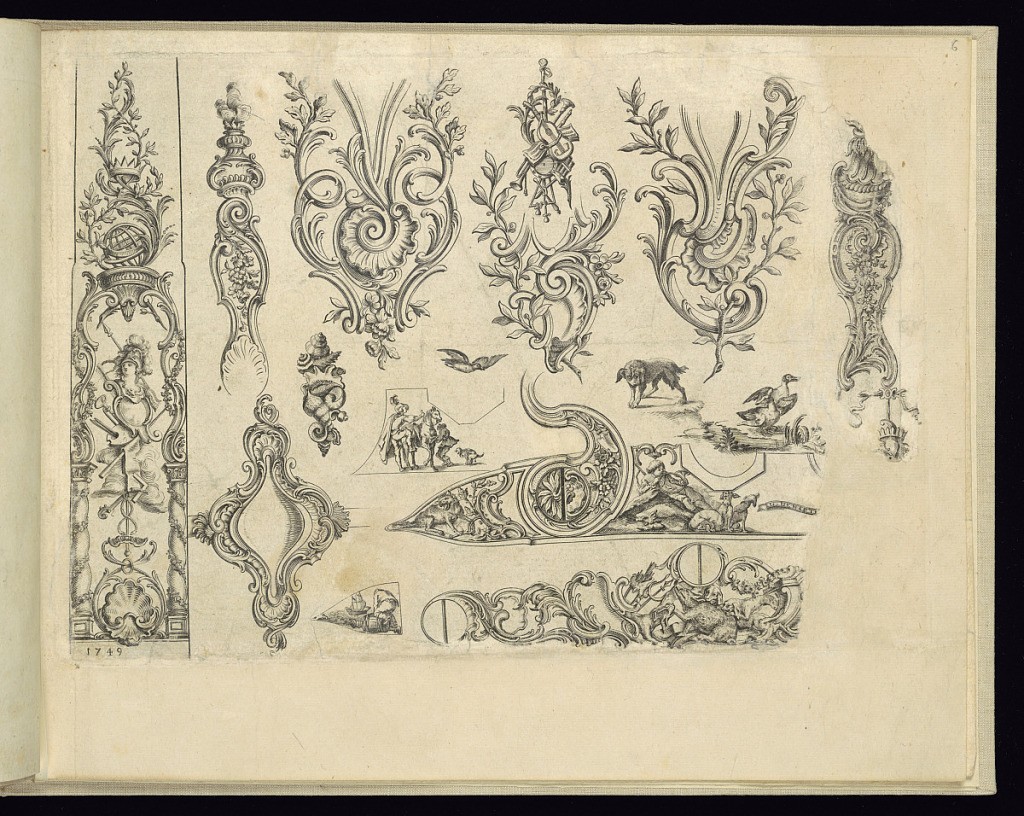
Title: Designs for Firearms Ornament
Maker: Gilles Demarteau, Flemish, 1722 – 1776
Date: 1749
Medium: Etching and engraving on laid paper
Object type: Print
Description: Designs for flintlock components, center and lower right alongside various designs for firearms ornament, including trophies, musical instruments, figures and animals, armor, a globe, birds, scrolls, cartouches, shells, an urn, a crown, columns, fronds, sprigs and acanthus leaves. The sheet is signed and dated. There is damage to the lower right corner of the sheet, with part of the printed image missing.